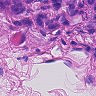
Metastatic tissue present: yes